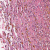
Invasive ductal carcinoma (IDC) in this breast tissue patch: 0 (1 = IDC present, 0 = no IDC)